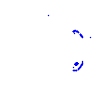
Particle: proton